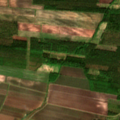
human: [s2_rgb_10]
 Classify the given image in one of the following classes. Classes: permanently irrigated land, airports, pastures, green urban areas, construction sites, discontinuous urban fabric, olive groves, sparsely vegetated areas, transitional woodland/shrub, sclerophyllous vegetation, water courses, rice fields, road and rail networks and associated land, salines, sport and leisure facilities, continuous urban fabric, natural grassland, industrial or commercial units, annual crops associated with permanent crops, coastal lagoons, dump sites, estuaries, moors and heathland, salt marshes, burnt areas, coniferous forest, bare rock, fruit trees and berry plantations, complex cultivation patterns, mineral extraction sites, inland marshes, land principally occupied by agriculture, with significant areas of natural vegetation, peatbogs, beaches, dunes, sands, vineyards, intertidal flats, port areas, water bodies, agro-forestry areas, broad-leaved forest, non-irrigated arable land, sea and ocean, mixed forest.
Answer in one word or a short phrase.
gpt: non-irrigated arable land, coniferous forest, mixed forest